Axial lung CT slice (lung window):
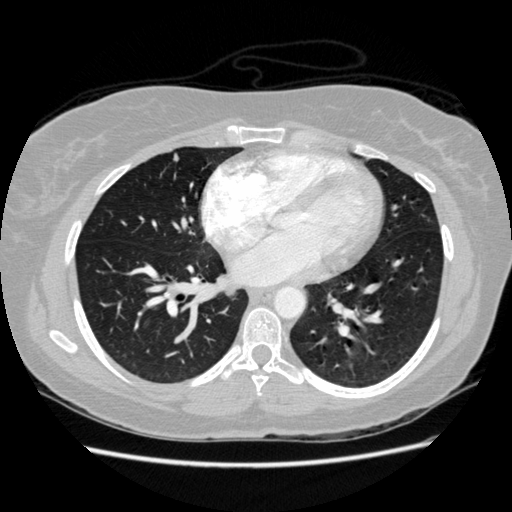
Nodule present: yes
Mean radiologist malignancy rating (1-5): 2